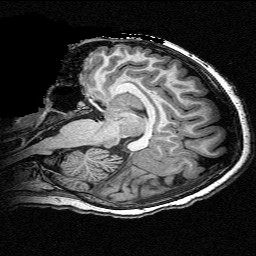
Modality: T1w
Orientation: sagittal
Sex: female
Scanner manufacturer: siemens
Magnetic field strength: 3 T
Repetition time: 2.3 s
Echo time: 0.00336 s